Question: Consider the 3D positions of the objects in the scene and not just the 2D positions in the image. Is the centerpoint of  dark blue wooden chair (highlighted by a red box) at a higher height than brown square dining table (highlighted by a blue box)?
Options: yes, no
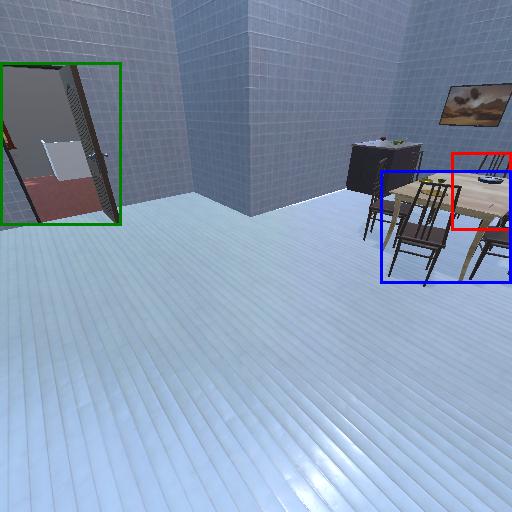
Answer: yes